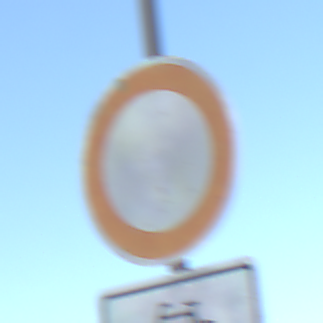
Verkehrszeichen: VerbotFahrzeugeAllerArt
Zusatzzeichen unten: EinspurigeFahrzeugeFrei1
Umgebung: Outdoor, Urban
Tageszeit: MorningAfternoon
Wetter: Clear
Licht: Natural
Jahreszeit: NotSpecified
Kontrast: HighContrast